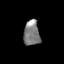
Tissue: lung
Cell type: Epithelial cells
Senescence score: 0.1749
Nuclear area (px): 396
Mean DAPI intensity: 127.295